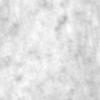
Label: no_change